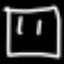
Label: square